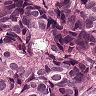
Metastatic tissue present: yes